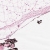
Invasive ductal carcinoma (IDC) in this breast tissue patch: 0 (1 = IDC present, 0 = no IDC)